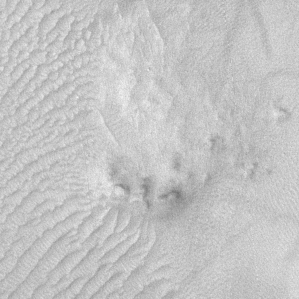
Label: frost